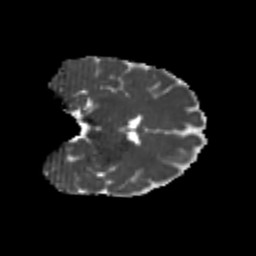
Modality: MD
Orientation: coronal
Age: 24
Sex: female
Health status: healthy
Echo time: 0.074 s